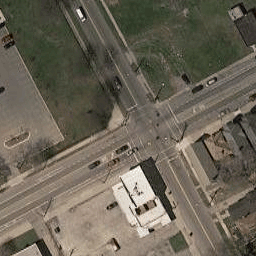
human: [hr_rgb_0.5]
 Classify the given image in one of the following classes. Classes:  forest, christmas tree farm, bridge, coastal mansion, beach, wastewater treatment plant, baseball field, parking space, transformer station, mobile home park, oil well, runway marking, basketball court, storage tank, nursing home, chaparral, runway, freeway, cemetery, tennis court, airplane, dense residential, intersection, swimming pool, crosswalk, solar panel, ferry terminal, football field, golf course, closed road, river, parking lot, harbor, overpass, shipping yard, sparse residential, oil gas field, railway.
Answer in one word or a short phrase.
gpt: intersection